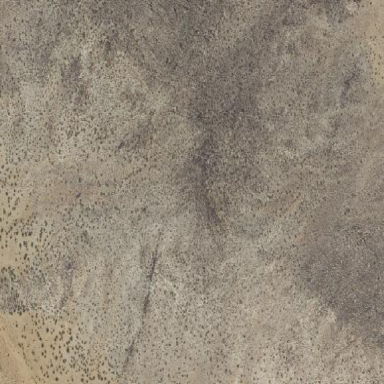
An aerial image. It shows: Scenic view captured in the desert.